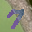
Label: 7